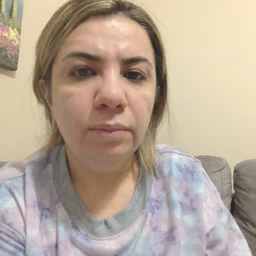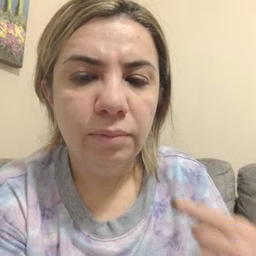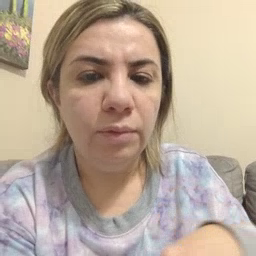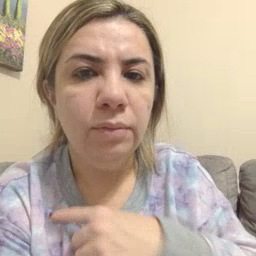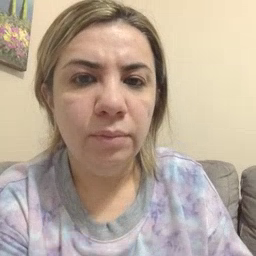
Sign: weus